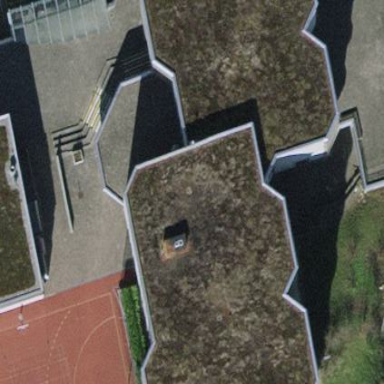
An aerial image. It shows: School building.